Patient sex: F
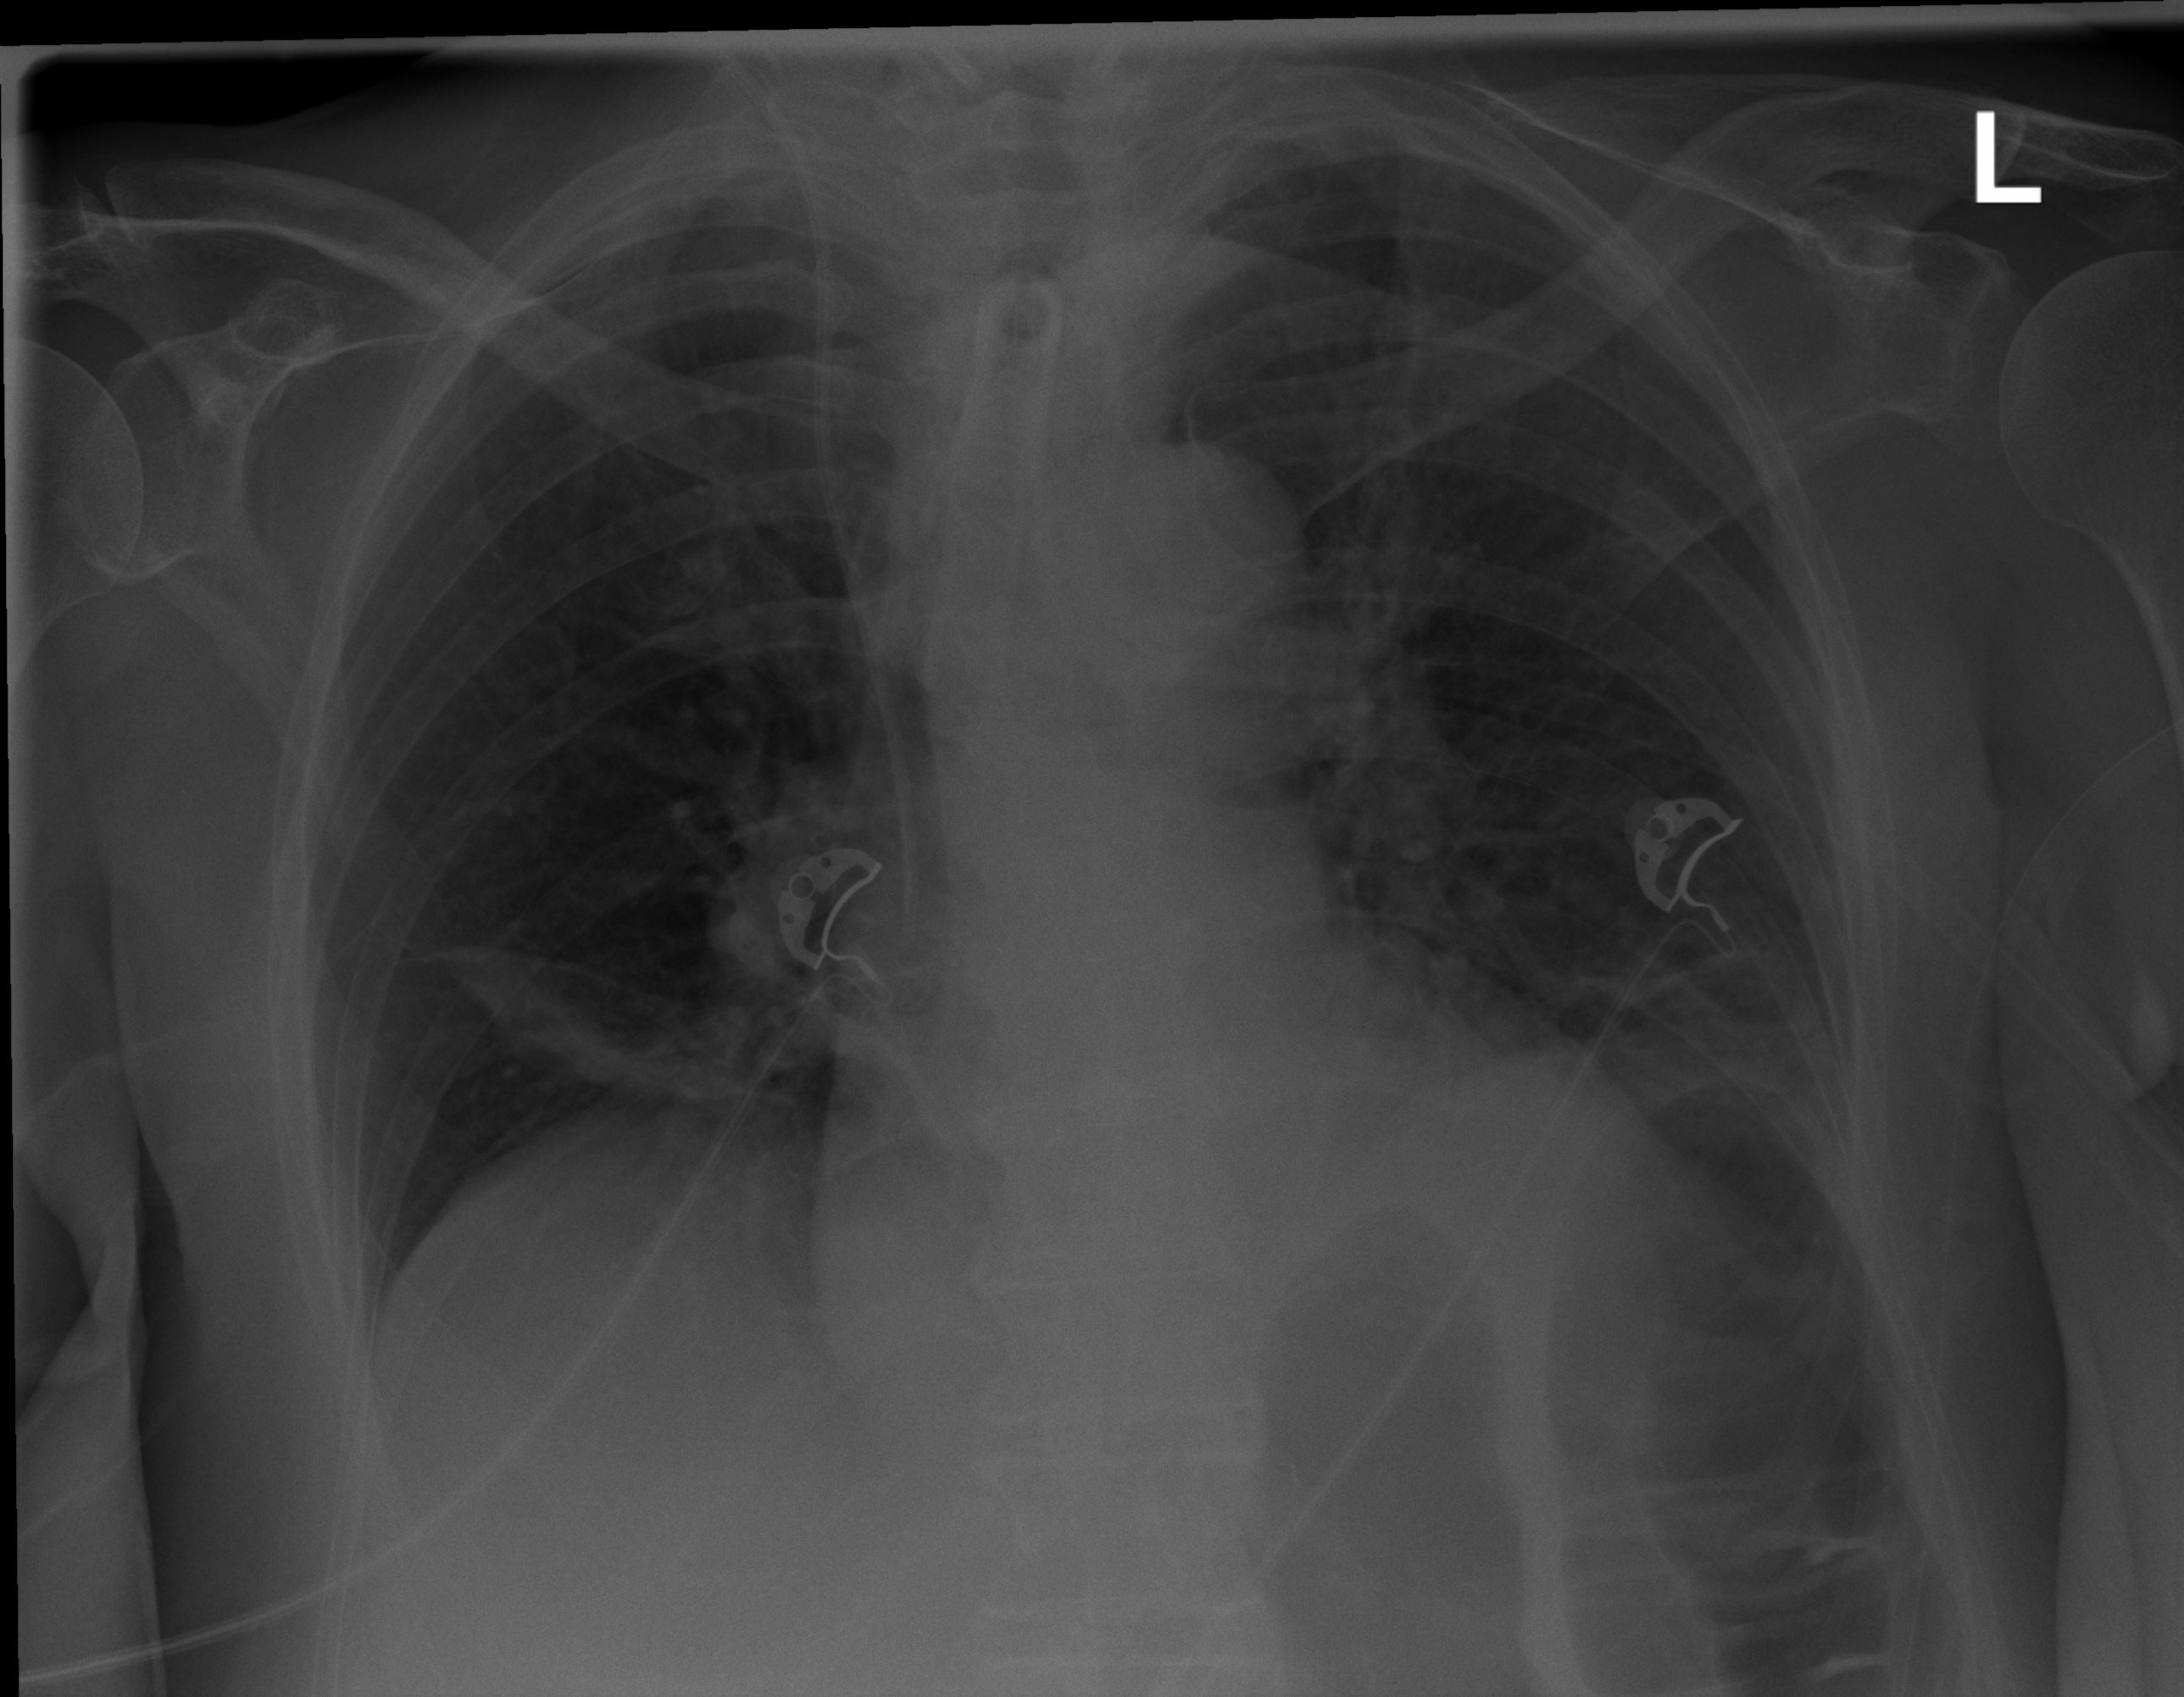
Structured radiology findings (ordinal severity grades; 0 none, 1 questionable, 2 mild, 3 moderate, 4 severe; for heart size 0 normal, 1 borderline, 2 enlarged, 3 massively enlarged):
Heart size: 2
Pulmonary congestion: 0
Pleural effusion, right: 0
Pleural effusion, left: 0
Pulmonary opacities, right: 1
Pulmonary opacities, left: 1
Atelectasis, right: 2
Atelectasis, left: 2